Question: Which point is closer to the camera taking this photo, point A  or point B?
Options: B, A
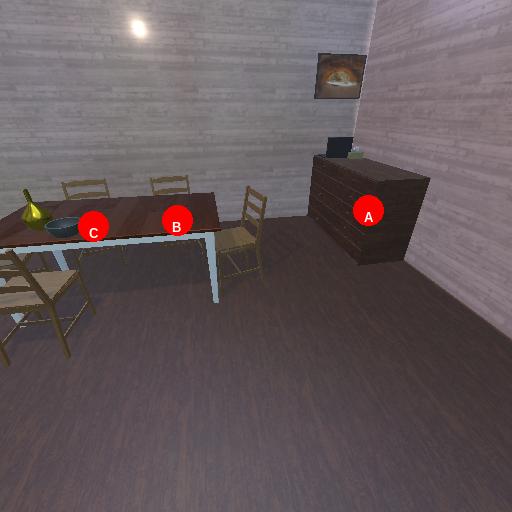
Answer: B